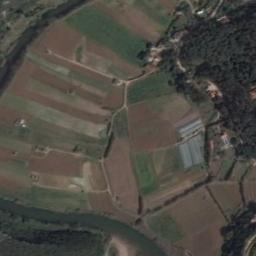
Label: terrace